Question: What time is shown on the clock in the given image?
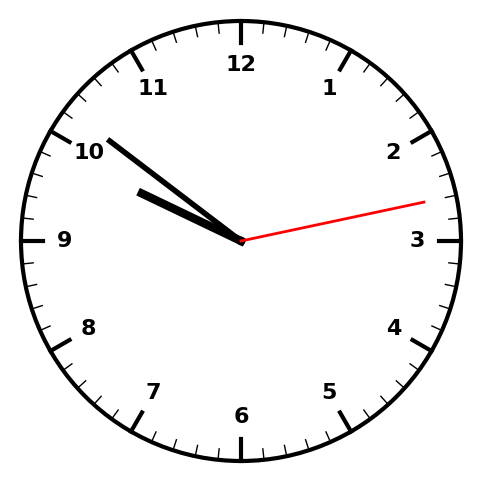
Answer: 09:51:13